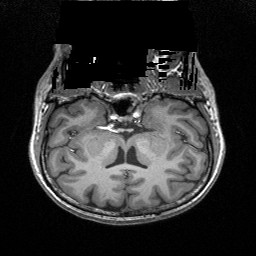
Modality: T1w
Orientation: sagittal